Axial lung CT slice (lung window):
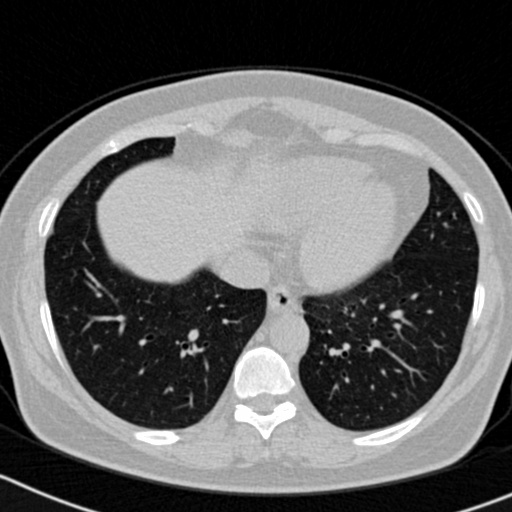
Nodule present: no